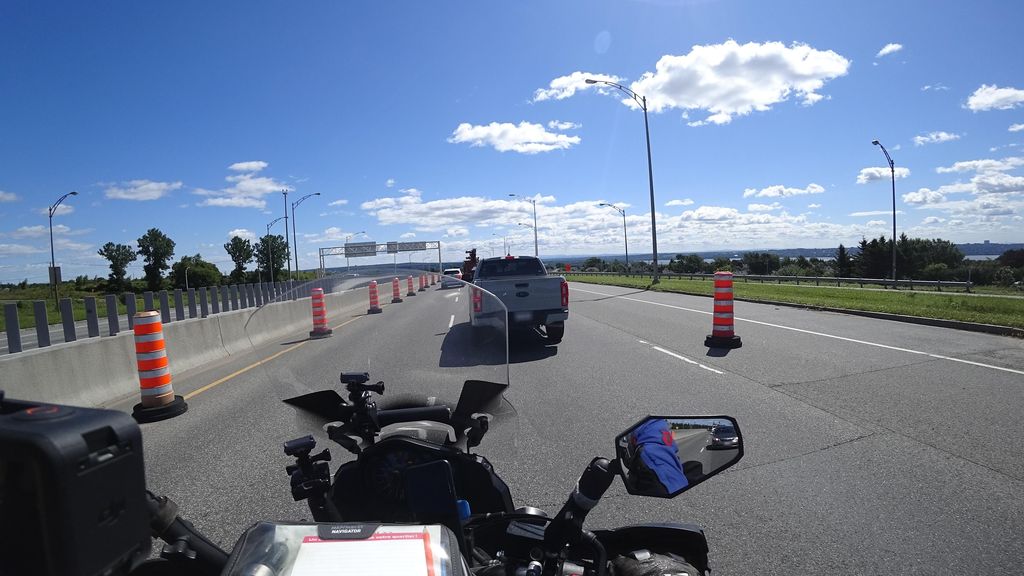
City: quebec_city